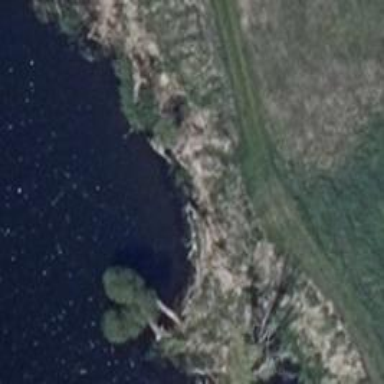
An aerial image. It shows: Beautiful tree in nature.